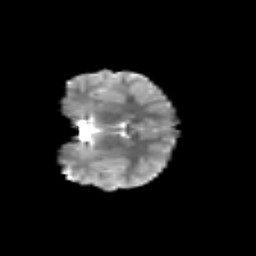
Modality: T2w
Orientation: coronal
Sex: female
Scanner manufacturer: siemens
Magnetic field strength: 3 T
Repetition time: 5 s
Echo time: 0.0694 s